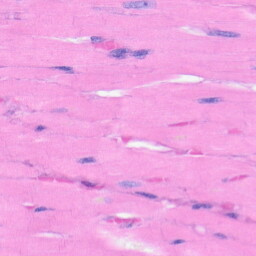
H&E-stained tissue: Heart